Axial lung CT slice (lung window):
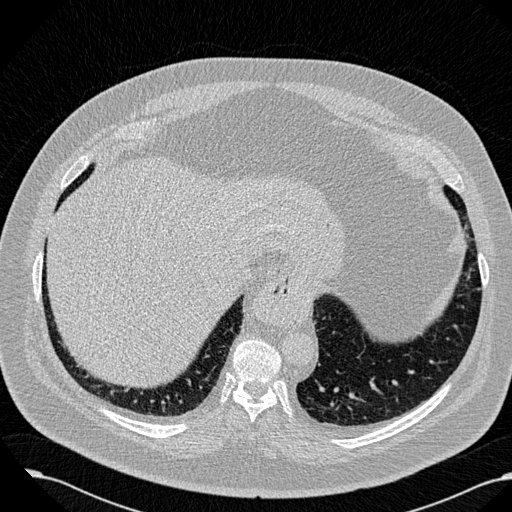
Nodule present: no